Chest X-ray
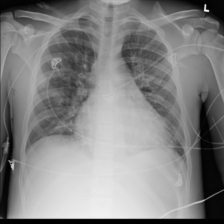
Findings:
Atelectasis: negative
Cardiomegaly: negative
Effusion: negative
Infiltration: negative
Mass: negative
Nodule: negative
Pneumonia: negative
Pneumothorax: negative
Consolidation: negative
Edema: negative
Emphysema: negative
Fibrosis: negative
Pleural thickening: negative
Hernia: negative